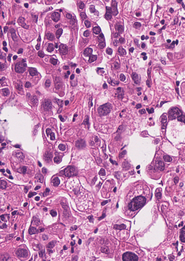
Tumor epithelial tissue: yes
Tumor-associated stroma tissue: yes
Normal tissue: no